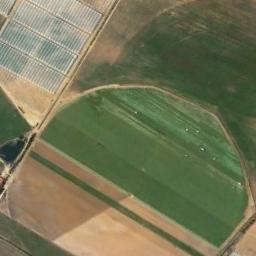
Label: rectangular_farmland